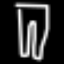
Label: pants